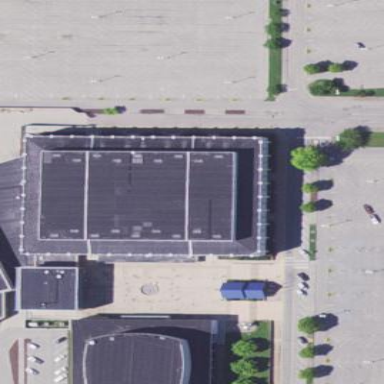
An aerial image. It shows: Civic building.